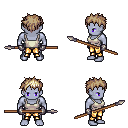
a pixel art fantasy rpg character, male body template, dark elf, purple skin, white pirate shirt, gold greaves, white blonde bedhead hairstyle, metal gloves, spear, four views (front, back, left, right), 2x2 character sprite sheet, small pixel art, hard edges, no anti-aliasing